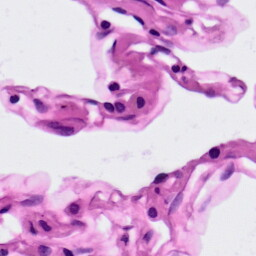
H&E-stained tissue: Lung